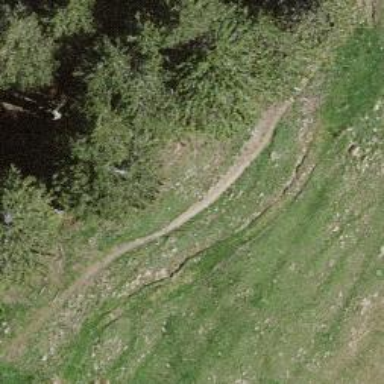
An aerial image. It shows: Ground path.